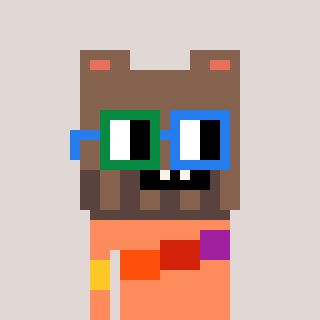
a pixel art character with square green and blue glasses, a bear-shaped head and a peachy-colored body on a warm background